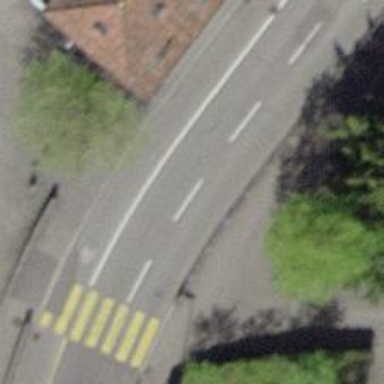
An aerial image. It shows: Asphalt residential road with opposite lane cycleway on the left.